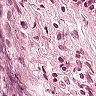
Metastatic tissue present: no